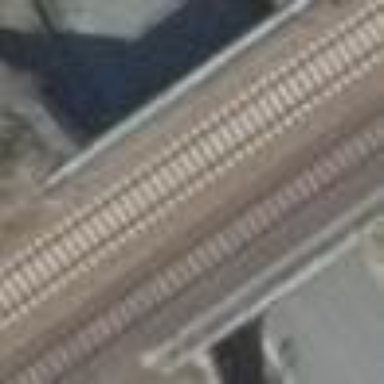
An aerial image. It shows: Man-made bridge.